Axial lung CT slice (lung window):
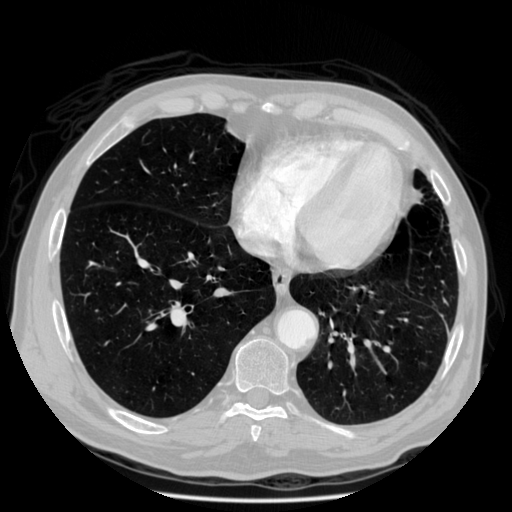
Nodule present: no